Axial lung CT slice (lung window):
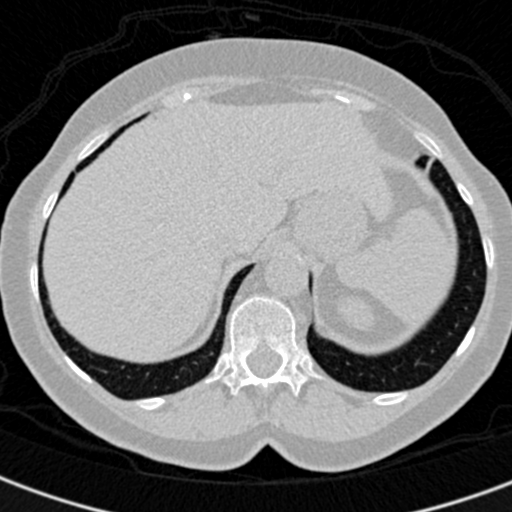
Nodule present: no